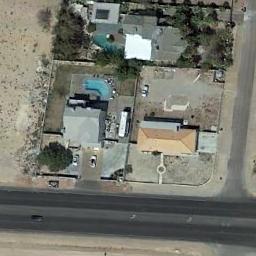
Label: sparse_residential